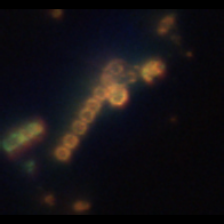
Taxon: Chaetoceros
Group: Diatoms